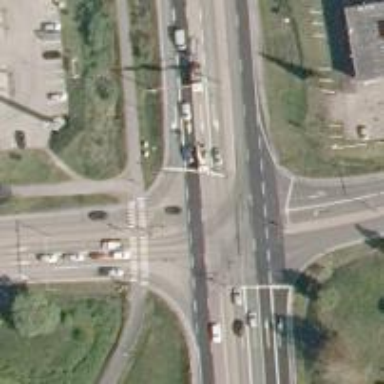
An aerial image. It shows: Secondary road with asphalt surface and junction.